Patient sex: M
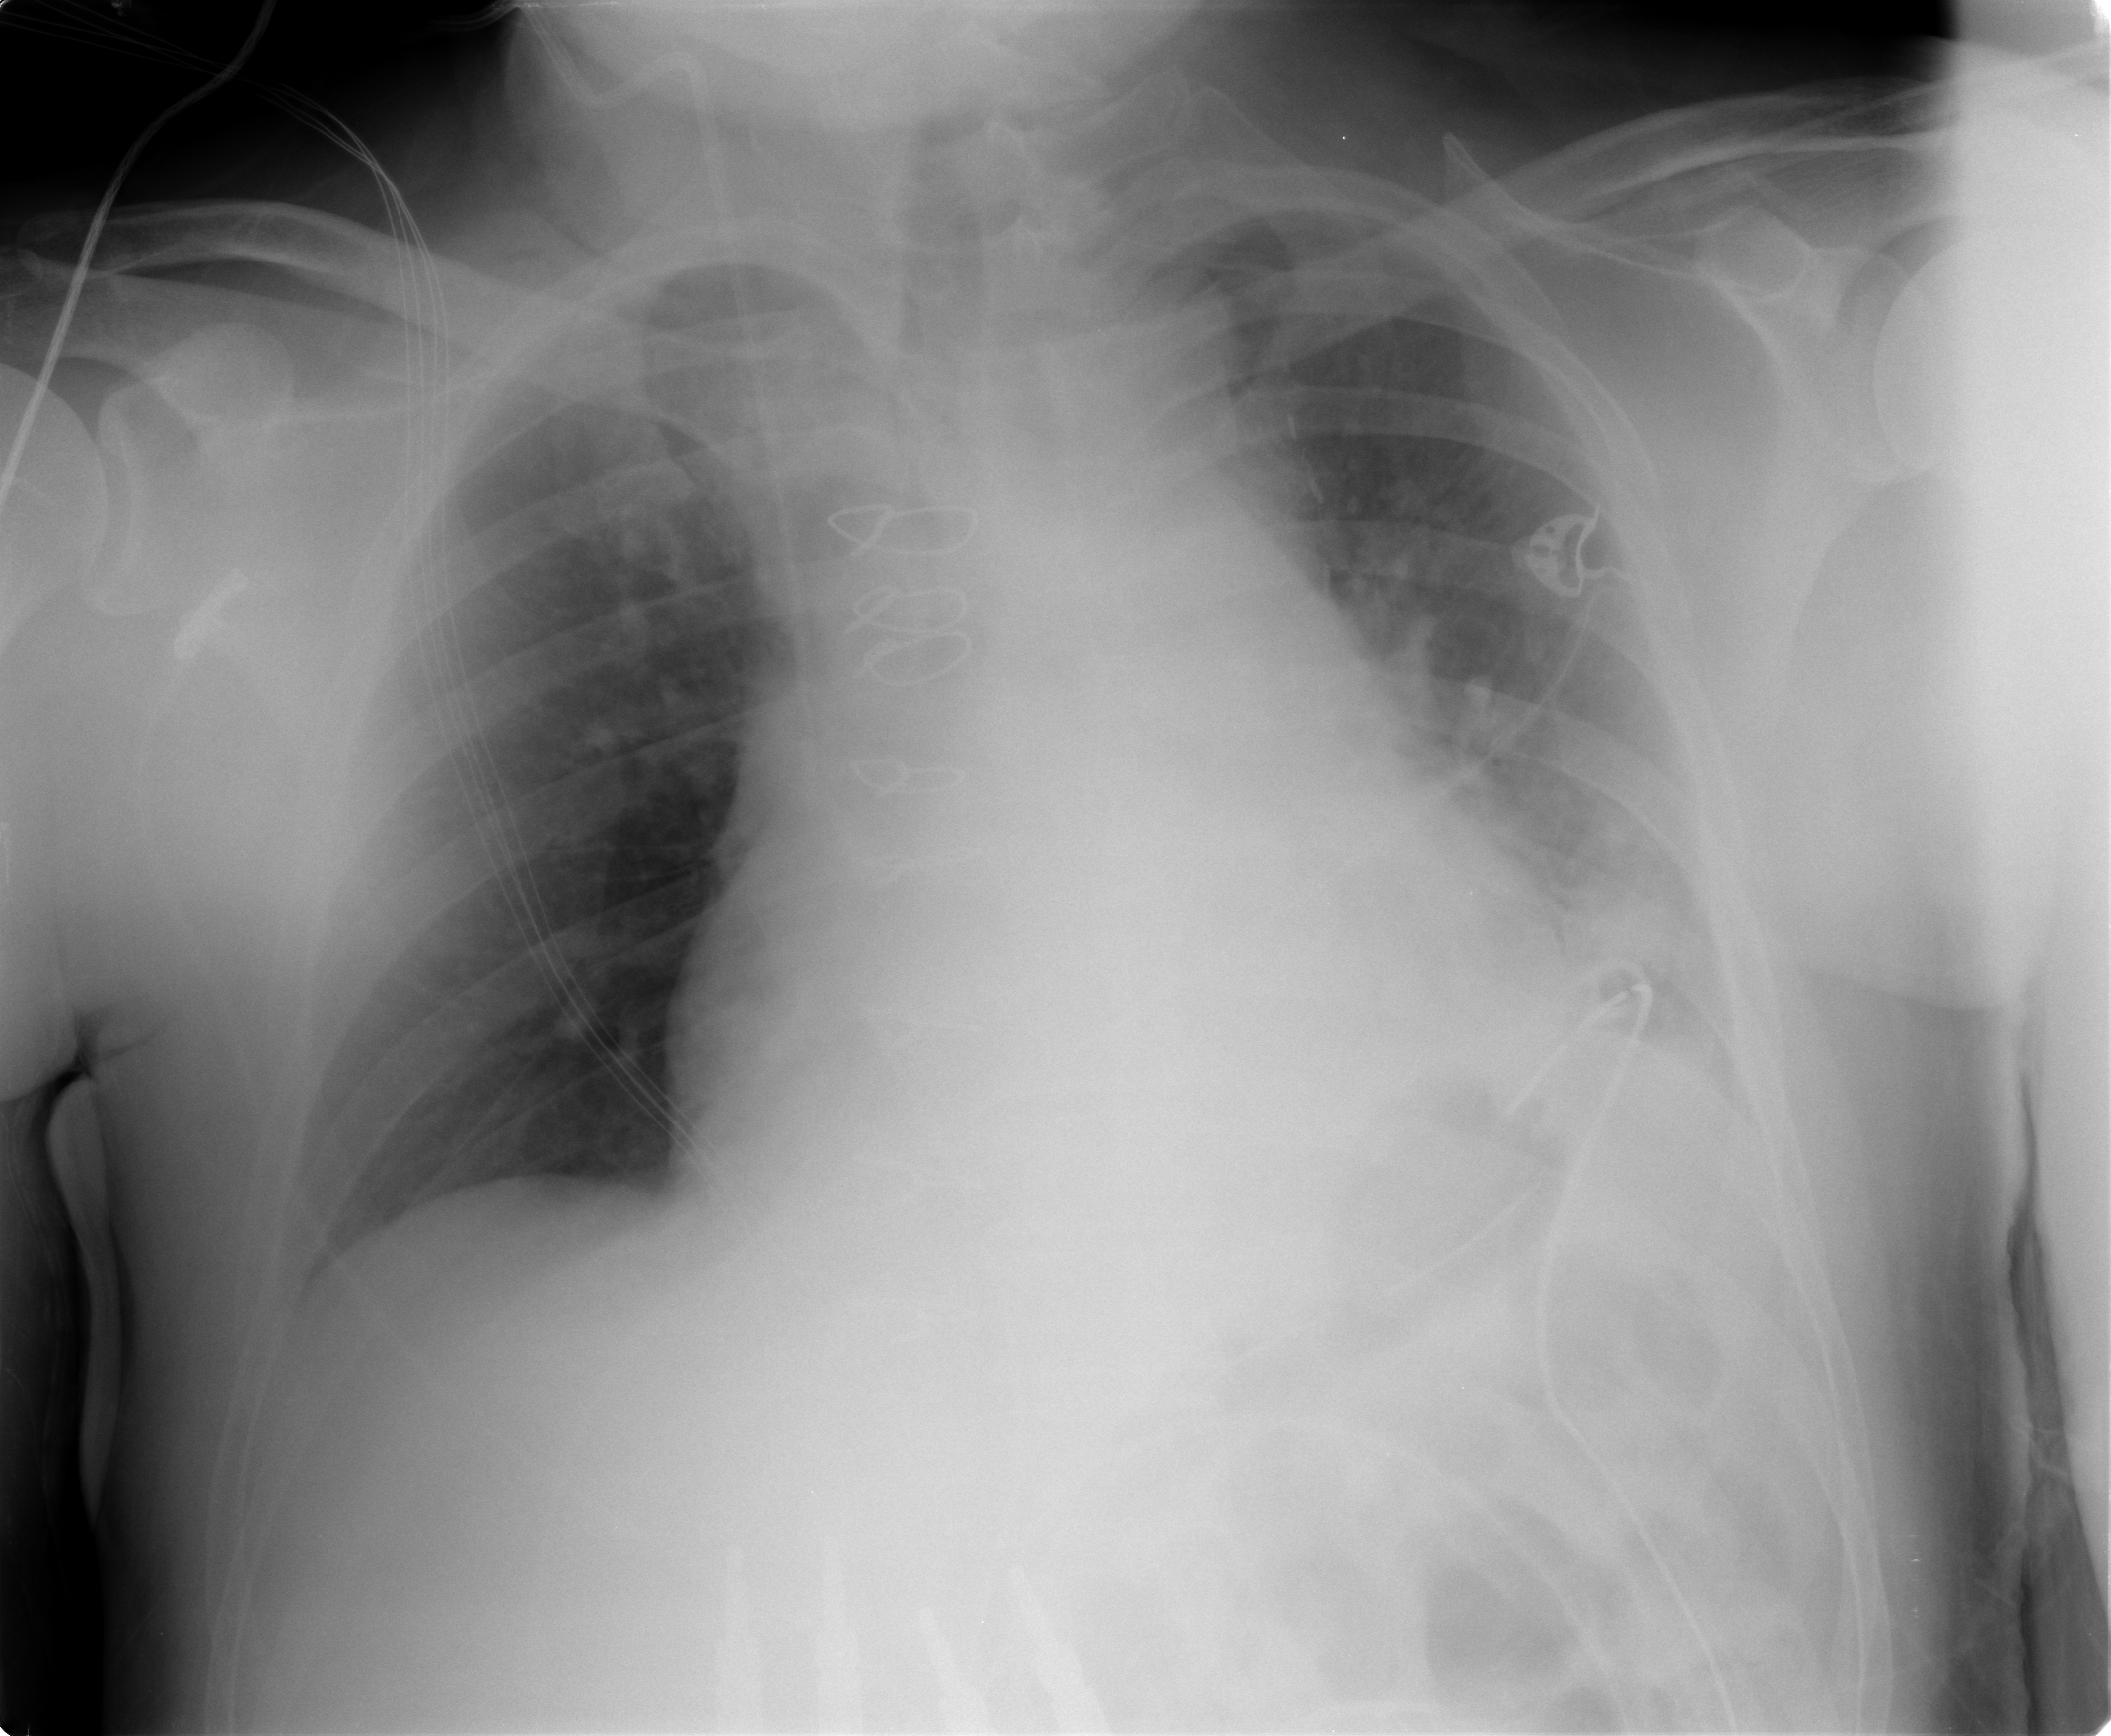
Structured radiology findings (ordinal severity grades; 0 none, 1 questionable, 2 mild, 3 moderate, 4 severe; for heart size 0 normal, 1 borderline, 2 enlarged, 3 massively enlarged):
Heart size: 2
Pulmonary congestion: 2
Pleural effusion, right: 0
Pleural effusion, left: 2
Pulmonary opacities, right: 0
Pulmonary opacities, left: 0
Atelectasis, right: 0
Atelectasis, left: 2